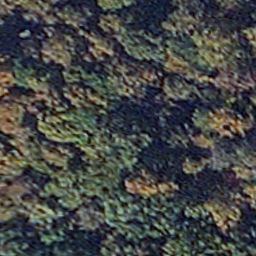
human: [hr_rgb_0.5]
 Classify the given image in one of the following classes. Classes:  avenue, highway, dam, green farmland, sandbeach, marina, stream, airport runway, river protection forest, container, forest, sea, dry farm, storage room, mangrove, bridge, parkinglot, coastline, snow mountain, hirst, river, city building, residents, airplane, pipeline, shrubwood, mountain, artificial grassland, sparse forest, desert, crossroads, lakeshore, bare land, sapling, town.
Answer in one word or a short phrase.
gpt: mangrove